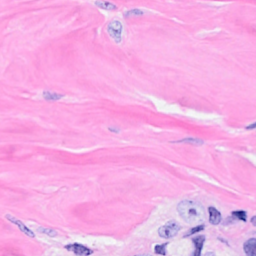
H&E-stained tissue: Breast